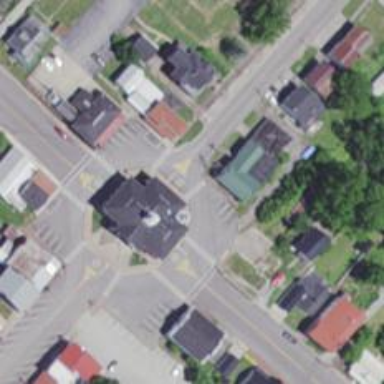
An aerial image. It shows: Marked road crossing.